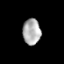
Tissue: prostate
Cell type: T cells
Senescence score: 0.351
Nuclear area (px): 455
Mean DAPI intensity: 174.301